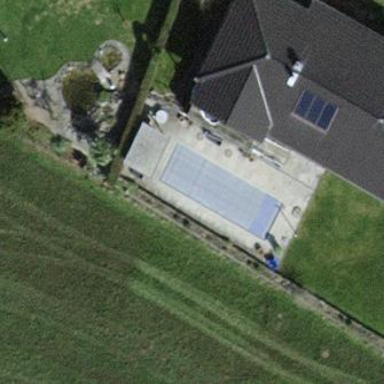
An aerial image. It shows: Outdoor swimming pool in leisure land.